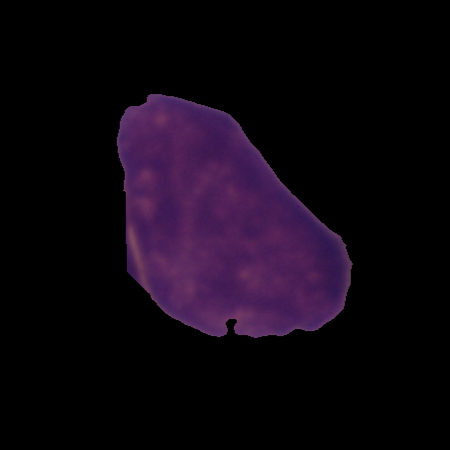
Label: cancer